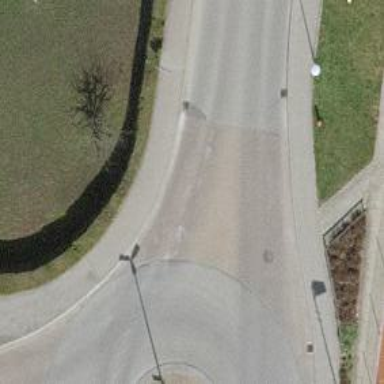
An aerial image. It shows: Unmarked road crossing.